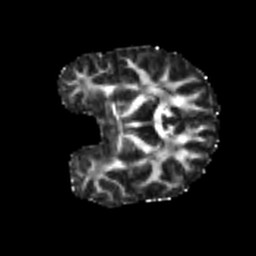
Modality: FA
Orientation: coronal
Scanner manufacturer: siemens
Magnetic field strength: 3 T
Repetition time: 4 s
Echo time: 0.0594 s